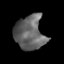
Tissue: lung
Cell type: Endothelial cells
Senescence score: 0.5802
Nuclear area (px): 987
Mean DAPI intensity: 100.722